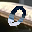
Label: 0